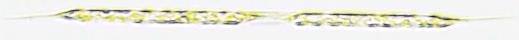
Label: Rhizosolenia